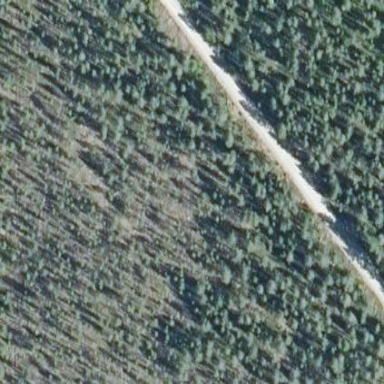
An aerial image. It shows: Clearcut area with scrub vegetation.